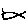
Label: fish